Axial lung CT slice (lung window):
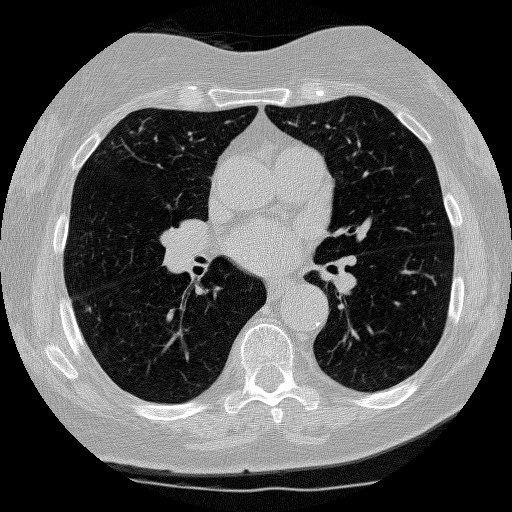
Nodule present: no